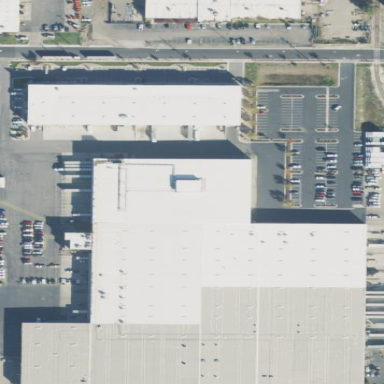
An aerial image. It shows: Industrial building.